Current action and preconditions to check: trajectory_clear

Your task: For each precondition in the list above, predict whether it will hold at this action.

Consider the current scene as observed from the mobile robot's camera, and analyze the predicted future states of all dynamic agents (e.g., people, animals, vehicles, or any moving entities) within the NEXT SECOND.

IMPORTANT: Only answer "very likely" if you are absolutely certain—based on strong, clear evidence—that a dynamic agent will violate the precondition in the predicted future state. Do NOT answer "very likely" for unlikely, ambiguous, or low-probability risks.

Ask yourself for each precondition: Is there a high probability, with clear and convincing evidence, that the predicted future states of any dynamic agent will interfere with the predicted future state of the currently executing action within the NEXT SECOND, causing that precondition to fail?

Assess the risk level based on these predictions. Use "likely" or "very likely" if motions create a clear risk of interference.

Use "neutral" or "improbable" if agents are nearby but their predicted paths are clearly diverging or non-conflicting.

Failure Risk Categories: "very improbable", "improbable", "neutral", "likely", "very likely"

Answer Format: Output ONLY the probability_of_failure value from these categories: "very improbable", "improbable", "neutral", "likely", "very likely"

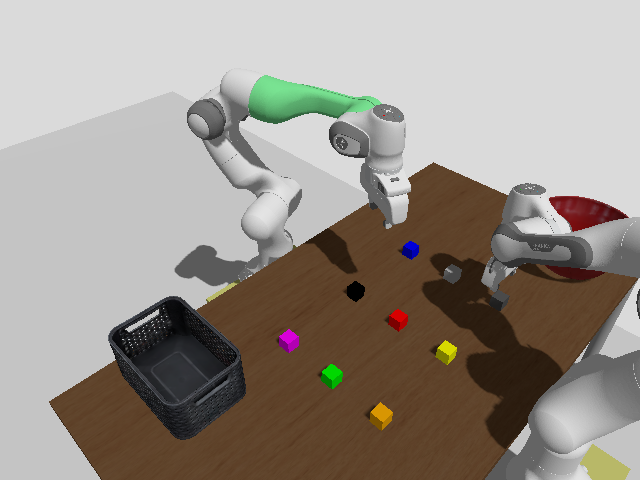

Answer: very improbable